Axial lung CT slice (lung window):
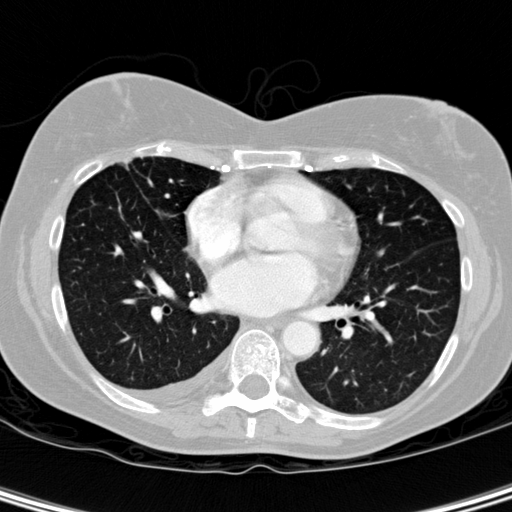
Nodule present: no